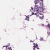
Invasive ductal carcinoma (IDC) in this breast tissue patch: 0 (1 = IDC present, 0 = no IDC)